Question: This is a snake game. How many steps do you need to take from the current state to eat two foods one after another (regardless of the order of the two foods)?
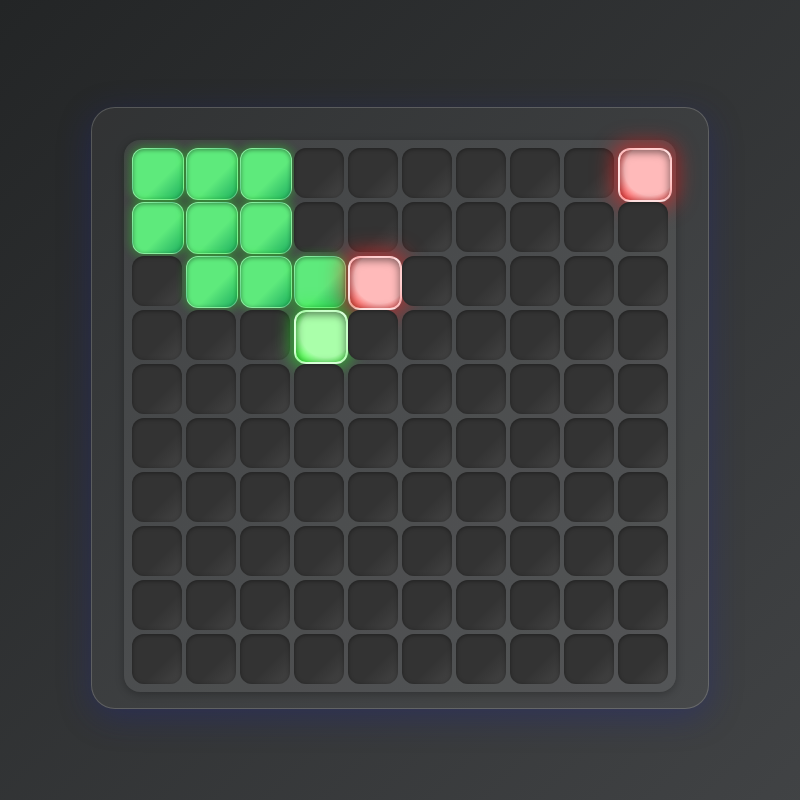
Answer: 9